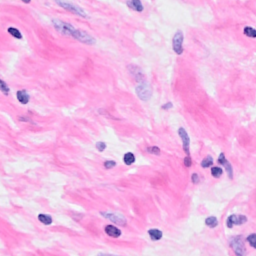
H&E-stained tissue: Breast